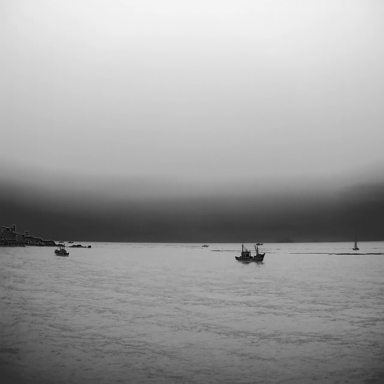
There are six bulk_carriers in the infrared image.